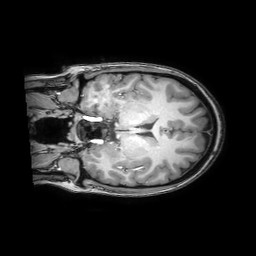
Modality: T1w
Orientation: coronal
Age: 24
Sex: female
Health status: healthy
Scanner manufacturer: philips
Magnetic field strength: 3 T
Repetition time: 0.0079 s
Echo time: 0.0035 s